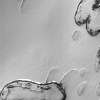
Atmospheric dust classification: not_dusty